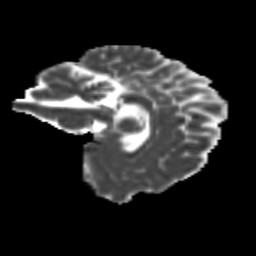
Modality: MD
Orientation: sagittal
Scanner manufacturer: siemens
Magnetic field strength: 3 T
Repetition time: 9.2 s
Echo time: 0.084 s